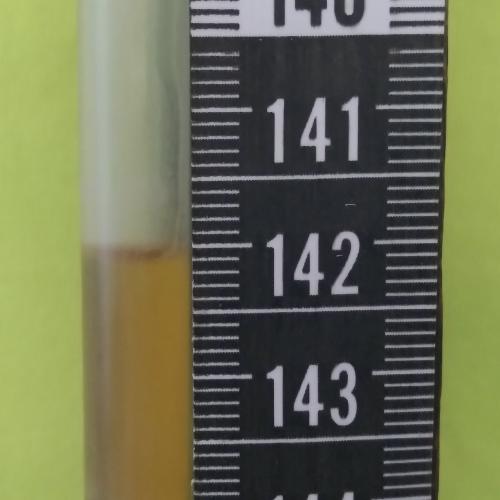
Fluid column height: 142.0 cm